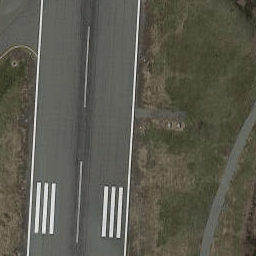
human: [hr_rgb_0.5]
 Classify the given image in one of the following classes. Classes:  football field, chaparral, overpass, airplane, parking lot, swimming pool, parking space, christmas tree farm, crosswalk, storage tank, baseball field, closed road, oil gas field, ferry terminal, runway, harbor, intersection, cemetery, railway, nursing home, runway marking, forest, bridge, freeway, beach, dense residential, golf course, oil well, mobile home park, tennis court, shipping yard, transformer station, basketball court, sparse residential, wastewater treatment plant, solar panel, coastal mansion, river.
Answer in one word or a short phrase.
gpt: runway